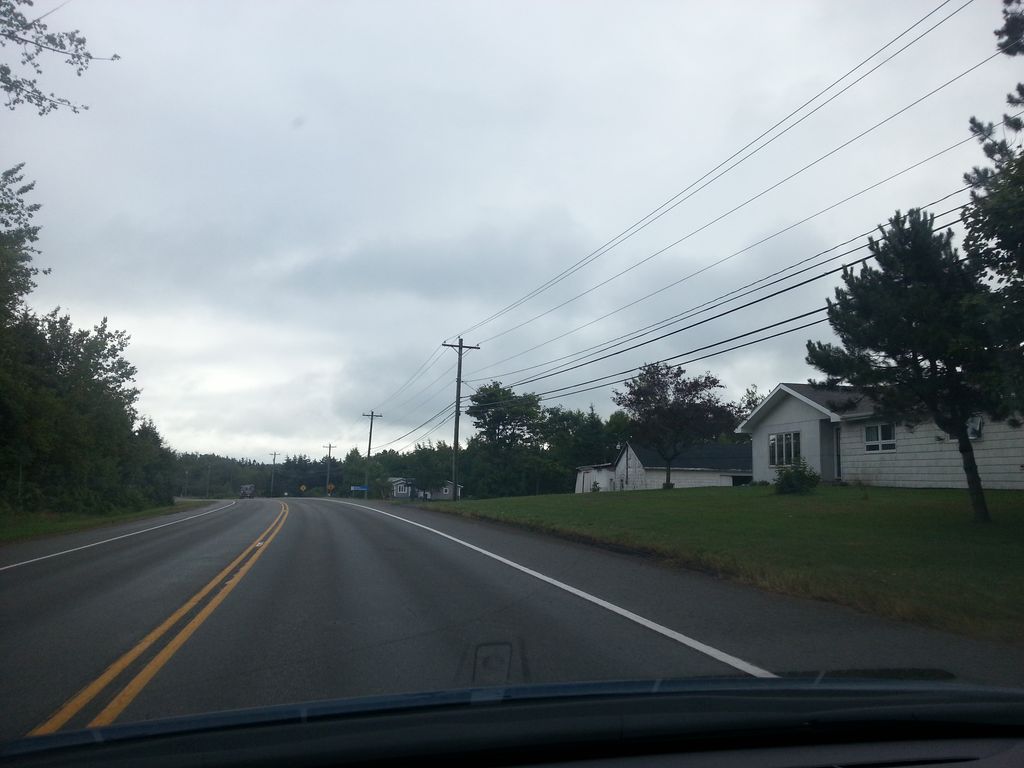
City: charlottetown